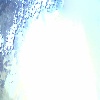
Label: sunburn